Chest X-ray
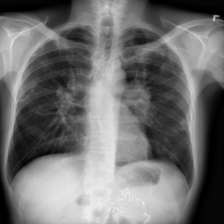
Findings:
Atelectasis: negative
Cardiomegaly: negative
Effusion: negative
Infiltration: negative
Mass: negative
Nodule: positive
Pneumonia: negative
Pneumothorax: negative
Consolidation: negative
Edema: negative
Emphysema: negative
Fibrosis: negative
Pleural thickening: negative
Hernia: negative